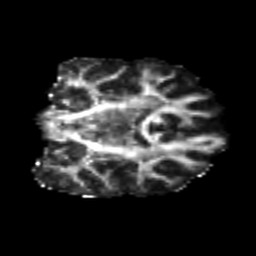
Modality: FA
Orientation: coronal
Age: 25
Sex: female
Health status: healthy
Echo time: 0.074 s